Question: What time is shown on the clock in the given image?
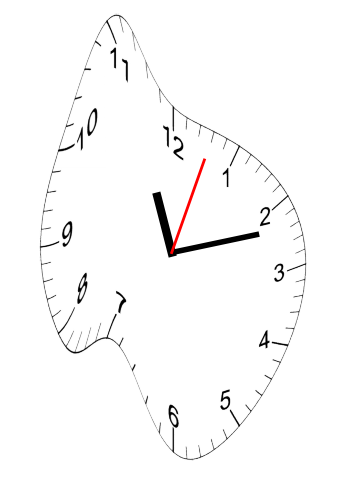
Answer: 11:12:03